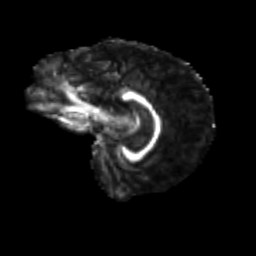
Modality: FA
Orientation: sagittal
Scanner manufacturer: siemens
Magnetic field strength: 3 T
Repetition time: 9.2 s
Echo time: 0.084 s